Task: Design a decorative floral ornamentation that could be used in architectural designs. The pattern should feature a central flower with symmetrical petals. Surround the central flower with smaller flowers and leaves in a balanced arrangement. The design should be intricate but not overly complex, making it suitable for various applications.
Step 1687:
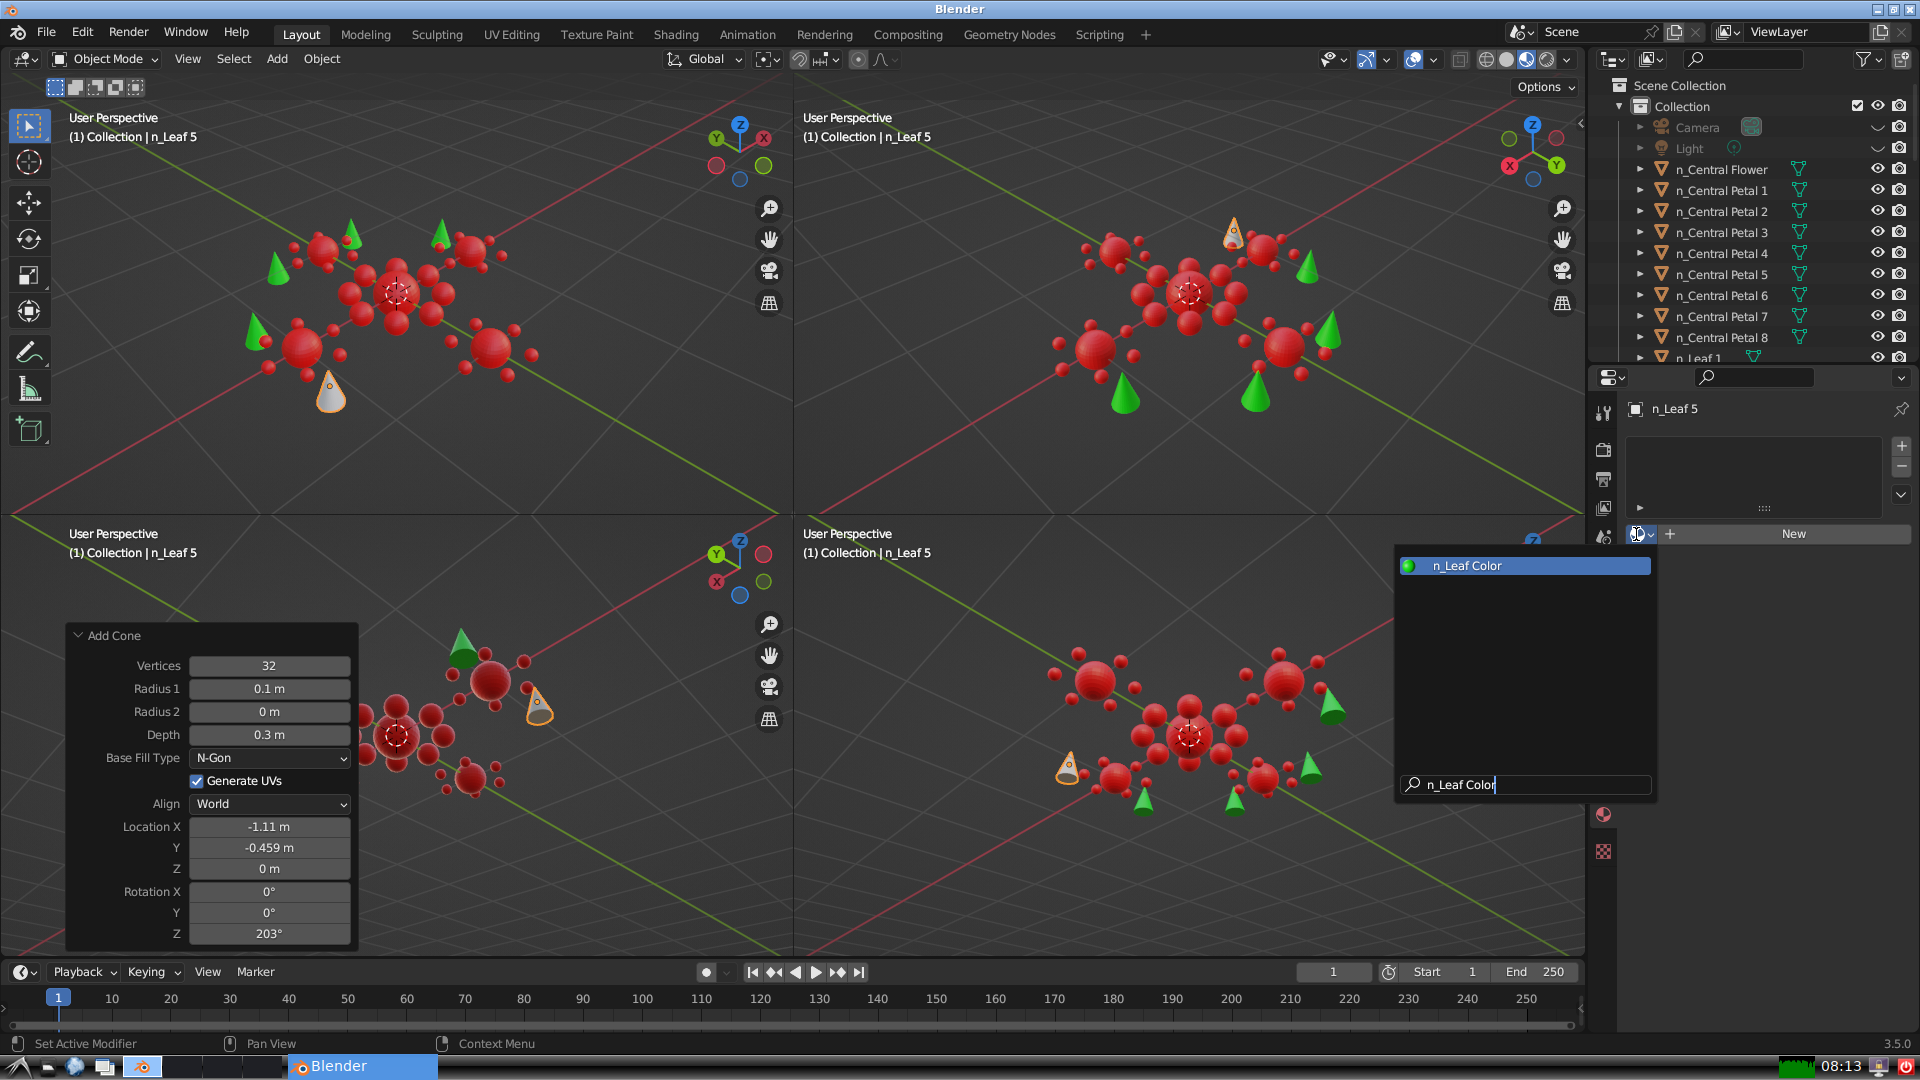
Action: {"key_press": ['Return']}